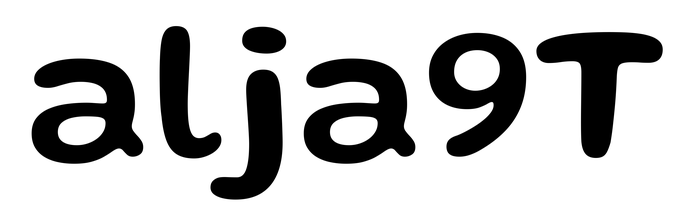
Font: Gluten_Medium